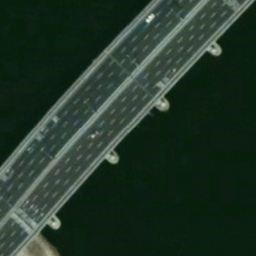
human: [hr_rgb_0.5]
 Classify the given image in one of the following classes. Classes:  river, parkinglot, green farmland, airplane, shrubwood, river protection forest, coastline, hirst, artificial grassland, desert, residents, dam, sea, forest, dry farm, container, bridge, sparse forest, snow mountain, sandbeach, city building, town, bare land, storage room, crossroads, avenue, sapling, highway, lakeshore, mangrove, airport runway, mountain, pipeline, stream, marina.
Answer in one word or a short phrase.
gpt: bridge